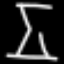
Label: hourglass